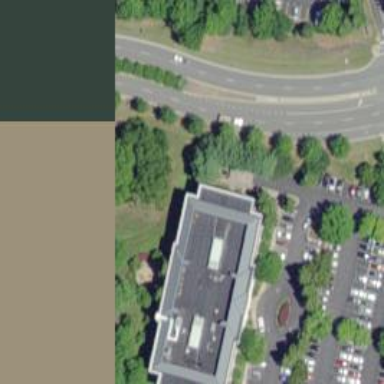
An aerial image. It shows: Office building.